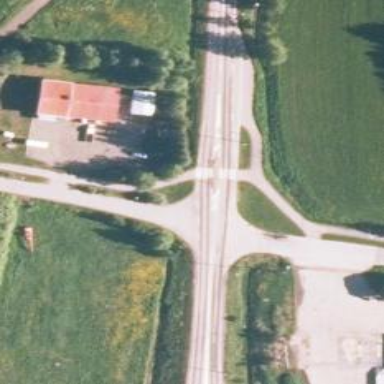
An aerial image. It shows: Uncontrolled road crossing with pedestrian island.